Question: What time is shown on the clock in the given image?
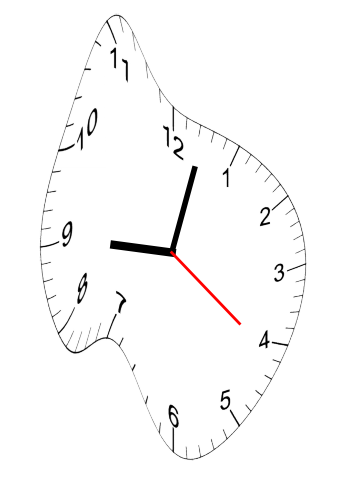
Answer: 09:02:21